Question: I have a large 'np.array'
'''
[1., 2., 3., ...]
[1000., 1001., 1002., ...]
[2000., 2001., 3002., ...]
[3000., 3001., 3002., ...]
'''
for example. And I want to divide each element from each column by the module of this column.
This is an example for the first column:
col_1 = {1, 1000, 2000, 3000}
module_col_1 =
new_col_1 = {1/module, 1000/module, 2000/module, 3000/module}
Using 'for' loops is too slow. How could I do this calculations without 'for' loops?
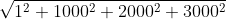
Answer: Like this?
'''
M = np.array([[1,2,3],[1000,1001,2002],[2000,2001,2002]])
M / np.sqrt(np.sum(M**2,axis=0))
array([[4.47213551e-04, 8.93890482e-04, 1.05959998e-03],
[4.47213551e-01, 4.47392186e-01, 7.07106384e-01],
[8.94427102e-01, 8.94337427e-01, 7.07106384e-01]])
'''